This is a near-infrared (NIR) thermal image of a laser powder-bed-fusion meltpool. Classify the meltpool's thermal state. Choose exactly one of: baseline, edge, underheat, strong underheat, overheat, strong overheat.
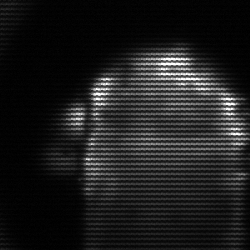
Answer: baseline